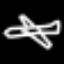
Label: airplane